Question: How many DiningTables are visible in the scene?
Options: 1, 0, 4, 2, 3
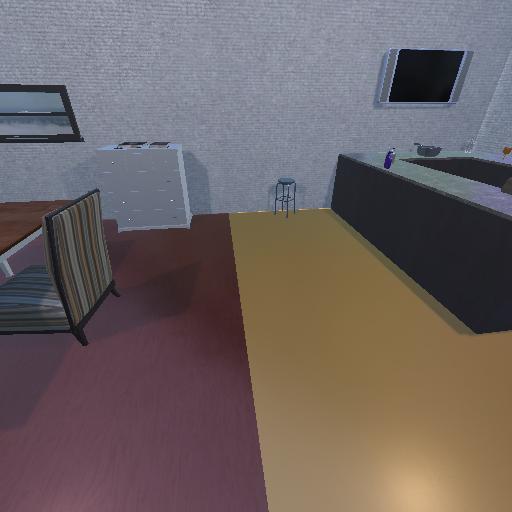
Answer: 1